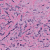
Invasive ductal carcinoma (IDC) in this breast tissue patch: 1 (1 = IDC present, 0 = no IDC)